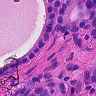
Metastatic tissue present: yes